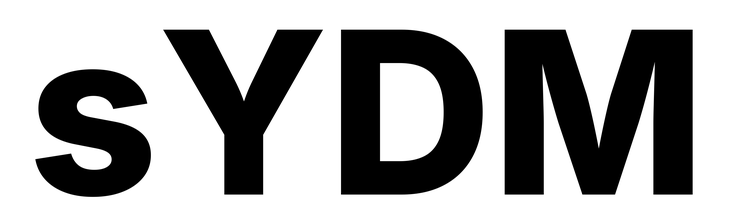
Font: Inter_ExtraBold